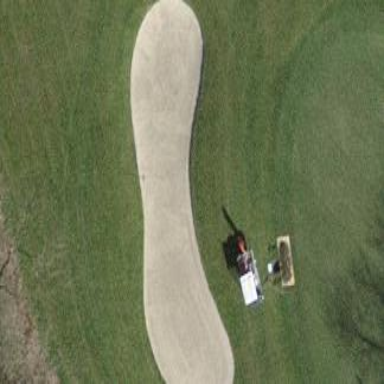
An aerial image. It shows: Golf bunker.